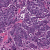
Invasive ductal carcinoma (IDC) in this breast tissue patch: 1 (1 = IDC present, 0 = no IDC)